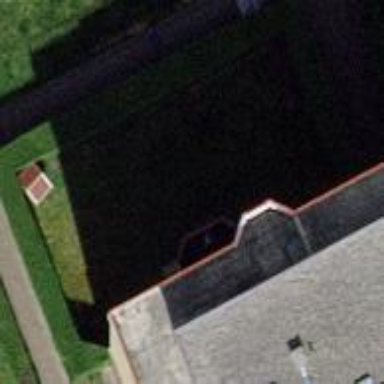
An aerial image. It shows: Garden enclosed by fence.